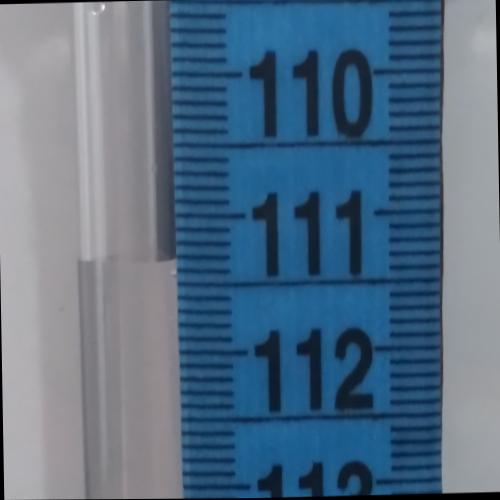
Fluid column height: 111.3 cm